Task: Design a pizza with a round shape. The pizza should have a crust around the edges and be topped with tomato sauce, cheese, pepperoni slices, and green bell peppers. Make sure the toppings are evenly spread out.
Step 277:
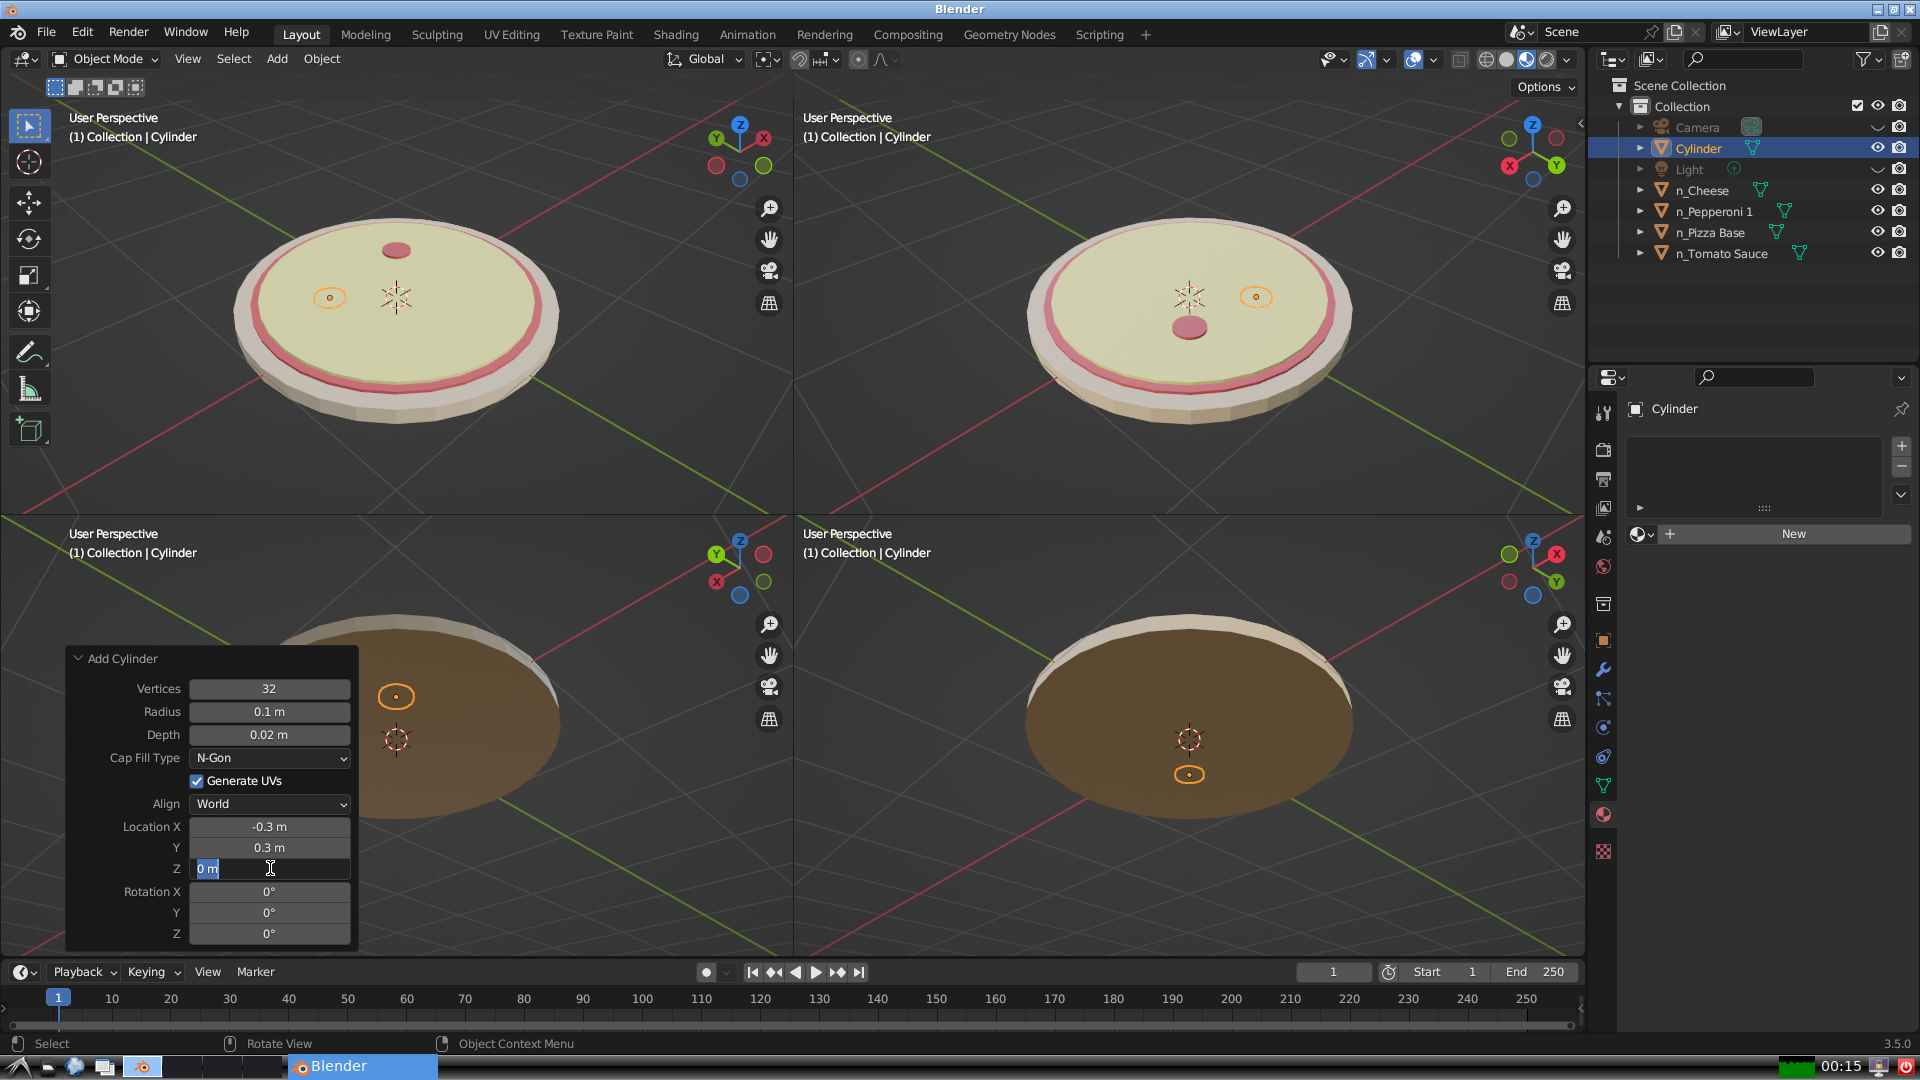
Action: input_text: 0.1